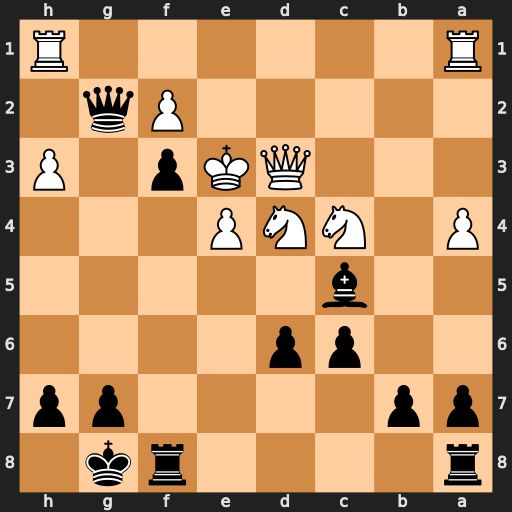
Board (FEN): r4rk1/pp4pp/2pp4/2b5/P1NNP3/3QKp1P/5Pq1/R6R
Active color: b
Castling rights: -
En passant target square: -
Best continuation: Qg5#